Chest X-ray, PA view. Patient: 72 years old, sex M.
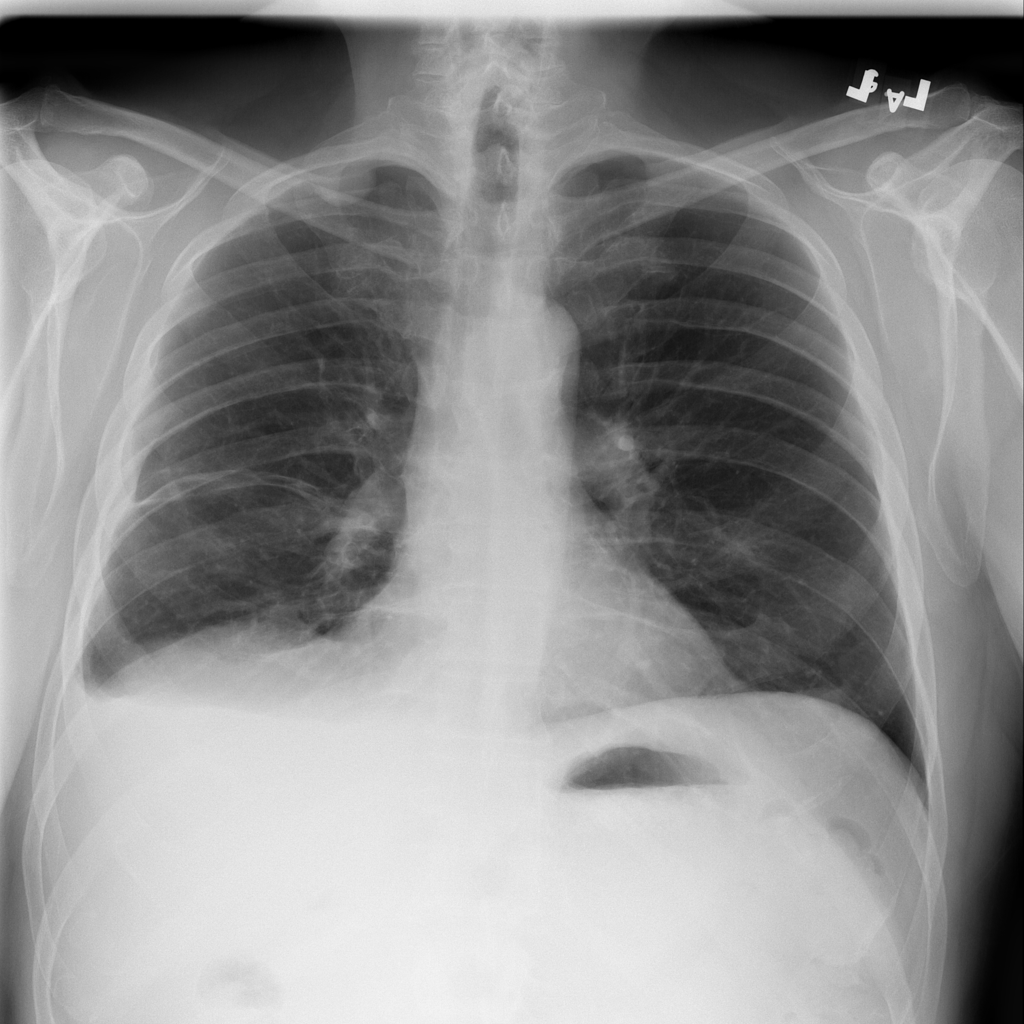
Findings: Effusion, Mass